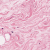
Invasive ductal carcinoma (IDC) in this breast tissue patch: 0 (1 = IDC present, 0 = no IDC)